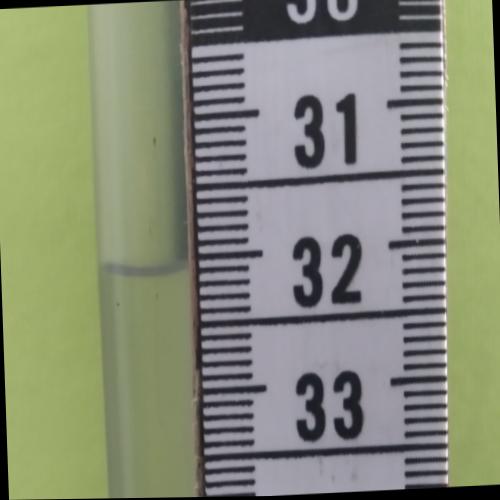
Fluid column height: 32.1 cm